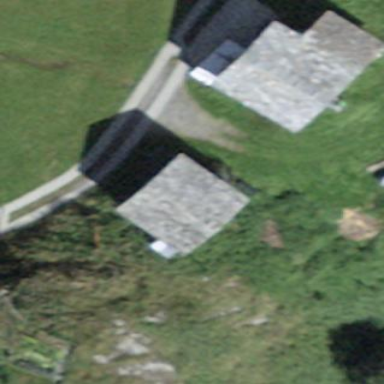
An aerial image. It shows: Farm auxiliary building.